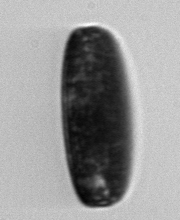
Label: Coscinodiscus